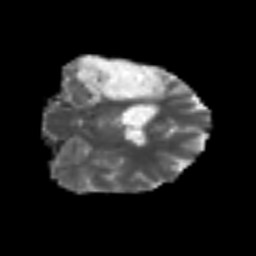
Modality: MD
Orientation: coronal
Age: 54
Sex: male
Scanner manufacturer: siemens
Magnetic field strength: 3 T
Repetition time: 6.1 s
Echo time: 0.101 s